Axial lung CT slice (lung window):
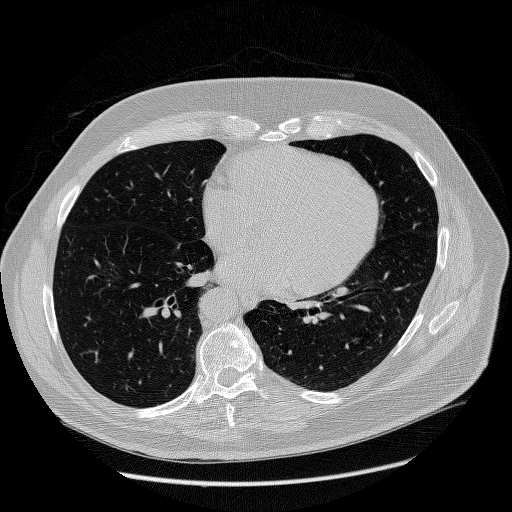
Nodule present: no